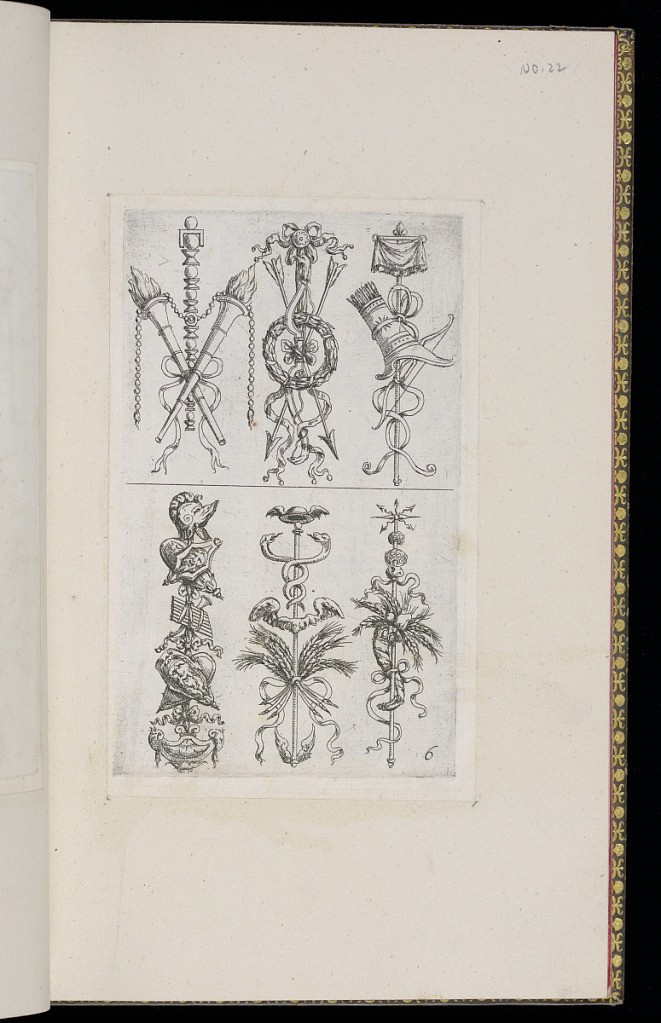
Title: Trophy Designs
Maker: D. Antoine Pierretz, French, active 1647
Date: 1648
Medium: Etching on laid paper
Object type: Print
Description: Designs for six trophies featuring arms and armor, helmets, shields, quiver of arrows, bow, arrows, ribbons, flaming torches, cornucopia, wheat, and caduceus (staff with winged helmet, wings and snakes). The plate is numbered.